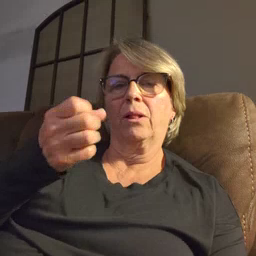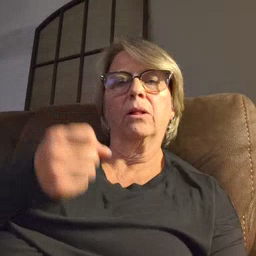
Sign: milk